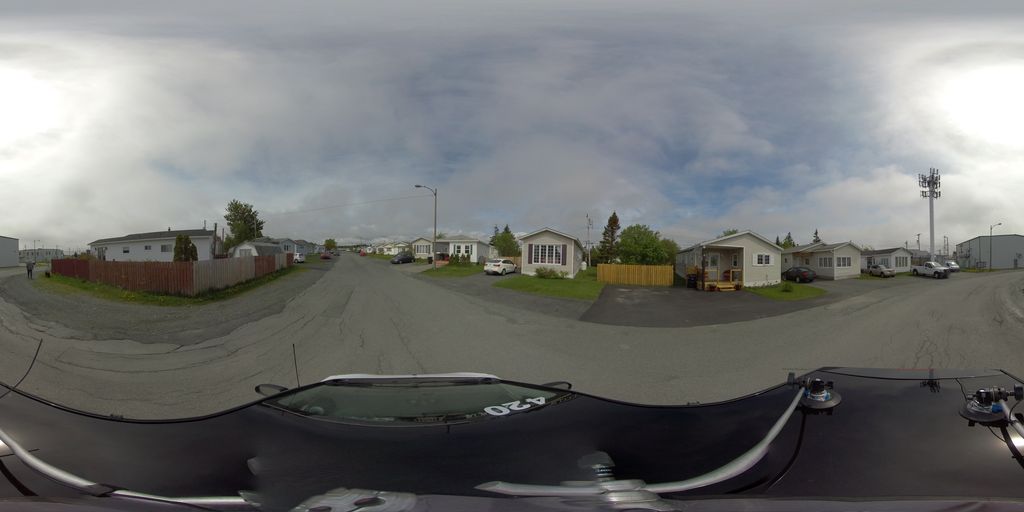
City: st_johns